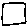
Label: square